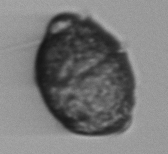
Label: Margalefidinium